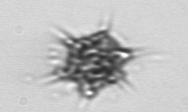
Label: Dictyocha